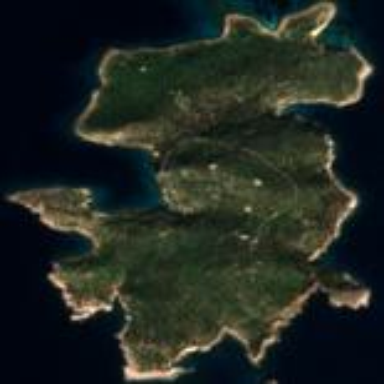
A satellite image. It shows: Island with natural coastline.